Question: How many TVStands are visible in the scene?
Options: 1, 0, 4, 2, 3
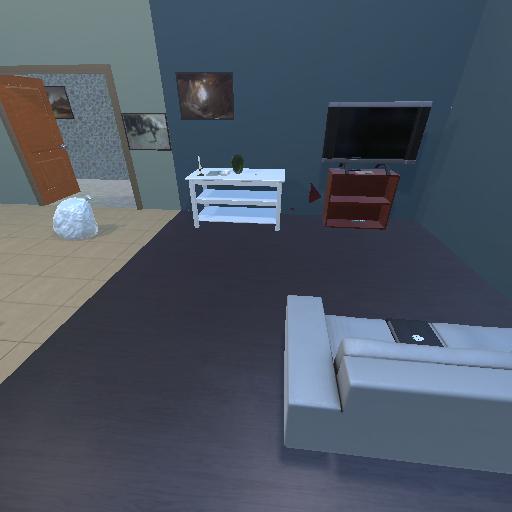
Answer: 1